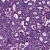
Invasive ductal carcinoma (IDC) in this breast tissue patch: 1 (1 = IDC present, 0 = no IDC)